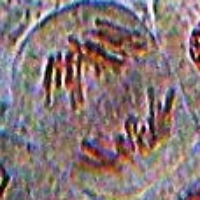
Label: anaphase